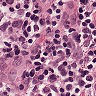
Metastatic tissue present: no